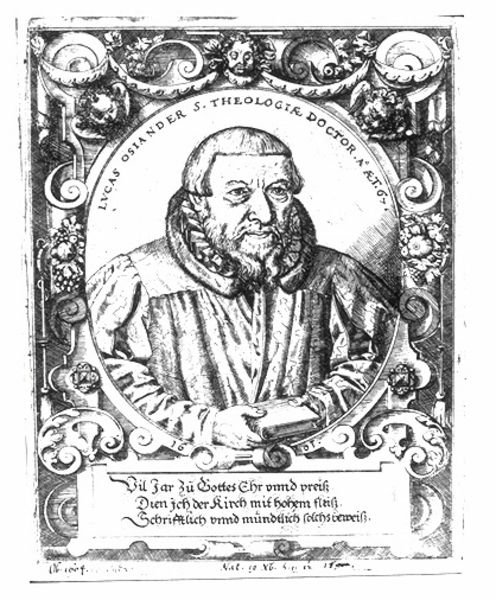
Titel: Bildnis des Lucas Osiander
Künstler: Mathis Zündt
Institution: (Seriendruck)
Schlagwörter: dunkel, gott, hand, mann, umhang, blumen, braun, frisur, grau, haar, hell, mund, nase, schwarz, stirn, weiss, zeichnung, obst, ornament, alt, anzug, bart, augen, bibel, falten, kragen, mensch, rahmen, bildnis, halskrause, herr, hände, portrait, porträt, auge, geistlicher, haare, mantel, kaufmann, girlande, pflanzen, kinn, renaissance, schultern, oval, rund, früchte, ranken, schrift, man, grafik, graphik, könig, falte, schnurbart, inschrift, ornamente, verzierung, deutsch, rüschen, deckel, unterschrift, buch, medaillon, groß, druck, schnitt, schwarz weiss, stich, seite, illustration, text, überschrift, arzt, medizin, buchdruck, buchseite, girlanden, umschlag, wappen, halbprofil, voluten, medallion, sicht, kraus, portät, gotisch, rosette, mittelalter, wams, gelehrter, kupferstich, doktor, grotesken, anonym, lukas, pagenschnitt, reformator, theologe, lucas, bard, doctor, wappe, theologie, hsnd, mencsh, subscriptio, osiander, schnurbard, topffrisur, deustch, 16, schnurrbard, lucas osian, gottes ehre, lucas osiander, tromp l‘ oeuil